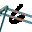
Label: 6